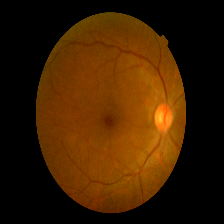
Diabetic retinopathy grade: Mild